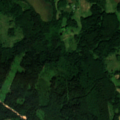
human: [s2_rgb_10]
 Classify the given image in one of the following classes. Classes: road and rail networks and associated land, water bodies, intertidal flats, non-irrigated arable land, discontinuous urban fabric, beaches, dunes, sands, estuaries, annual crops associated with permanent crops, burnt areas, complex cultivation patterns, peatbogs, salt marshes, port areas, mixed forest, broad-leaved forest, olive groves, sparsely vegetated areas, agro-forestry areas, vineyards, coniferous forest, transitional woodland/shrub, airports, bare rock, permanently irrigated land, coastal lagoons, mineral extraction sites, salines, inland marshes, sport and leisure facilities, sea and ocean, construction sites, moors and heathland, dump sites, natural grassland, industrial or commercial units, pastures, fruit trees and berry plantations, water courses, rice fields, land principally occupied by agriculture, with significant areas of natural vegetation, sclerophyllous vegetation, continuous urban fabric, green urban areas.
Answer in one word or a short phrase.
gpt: complex cultivation patterns, land principally occupied by agriculture, with significant areas of natural vegetation, broad-leaved forest, coniferous forest, mixed forest